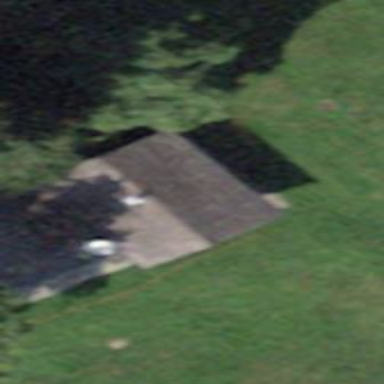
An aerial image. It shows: Cabin.